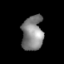
Tissue: skin
Cell type: Epithelial cells
Senescence score: 0.2669
Nuclear area (px): 721
Mean DAPI intensity: 133.293